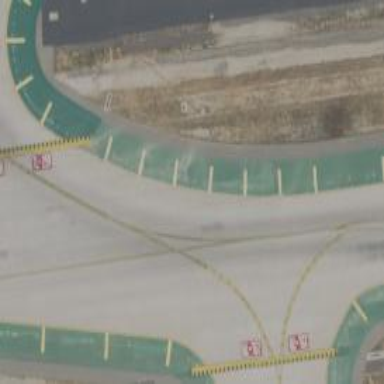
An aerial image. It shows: Image of taxiway at airport.